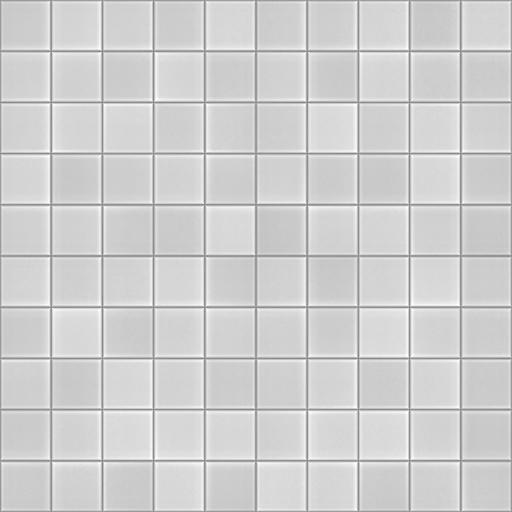
Tags: bathroom bright clean light smooth subway tiled tiles white